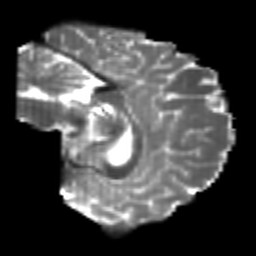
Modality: T2w
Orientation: sagittal
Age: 23
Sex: male
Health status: healthy
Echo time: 0.074 s